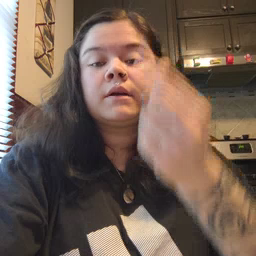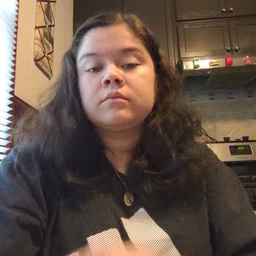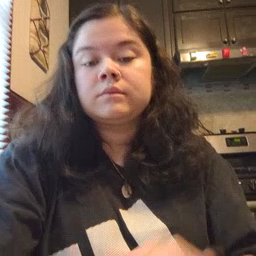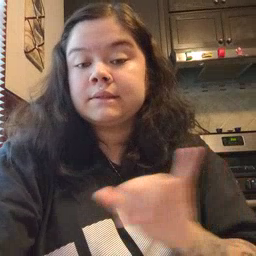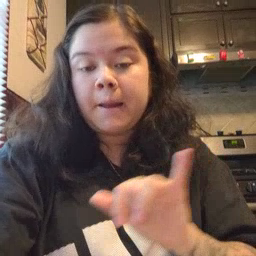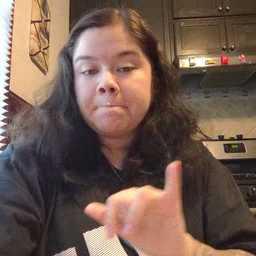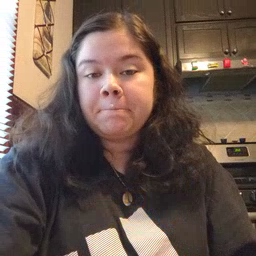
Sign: same